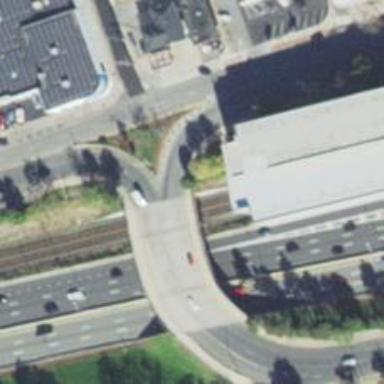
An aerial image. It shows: Secondary road with asphalt surface. The road intersects at circular junction.